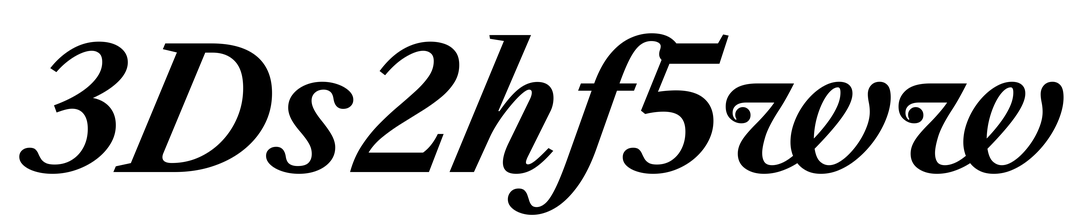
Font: LibreCaslonText-Italic_Bold_Italic